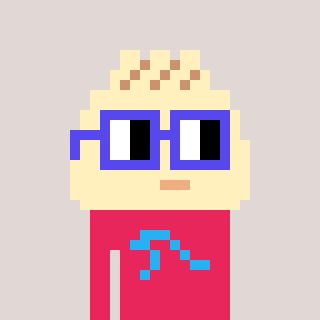
a pixel art character with square blue glasses, a porkbao-shaped head and a redpinkish-colored body on a warm background